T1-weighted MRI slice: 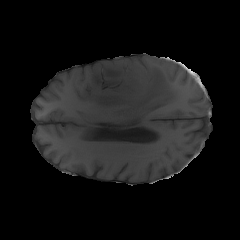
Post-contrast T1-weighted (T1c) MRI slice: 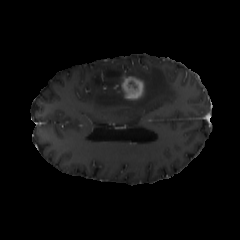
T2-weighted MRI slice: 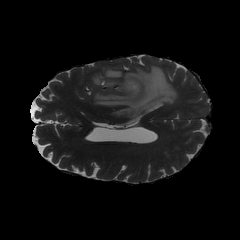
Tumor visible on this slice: yes